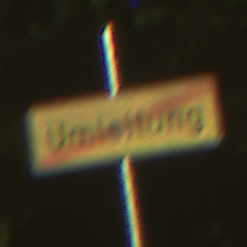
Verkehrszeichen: EndeDerUmleitungsankuendigung
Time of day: SunriseSunset
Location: Outdoor (Nature)
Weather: PartlyCloudy
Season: NotSpecified
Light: Natural